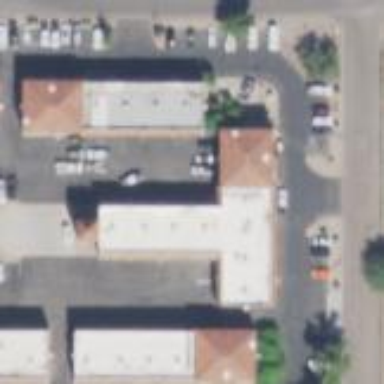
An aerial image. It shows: Building.